Question: I am trying to create panel with customized text in it but this is what it shows :

Also tried to place text instead of but it has the same effect. This is my code :
'''
public class Combo extends JPanel {
static int points = 1000;
public Combo(){
paintPoints p = new paintPoints();
p.setFont(new Font("Brush Script Std",Font.PLAIN,72));
add(p);
}
public static void main(String[] args) {
JFrame frame = new JFrame();
frame.add(new paintPoints()); //edit
frame.setVisible(true);
frame.setSize(300, 300);
frame.setLocationRelativeTo(null);
frame.setDefaultCloseOperation(JFrame.EXIT_ON_CLOSE);
}
class paintPoints extends JPanel{
protected void paintComponent(Graphics g){
super.paintComponent(g);
FontMetrics fm = g.getFontMetrics();
int StringWidth = fm.stringWidth(String.valueOf(points));
int StringAscent = fm.getAscent();
int xCoordinates = getWidth()/2 - StringWidth/2;
int yCoordinates = getHeight()/2 + StringAscent/2;
g.setColor(new Color(128,0,0));
g.drawString(String.valueOf(points), xCoordinates, yCoordinates);
}
}
}
'''
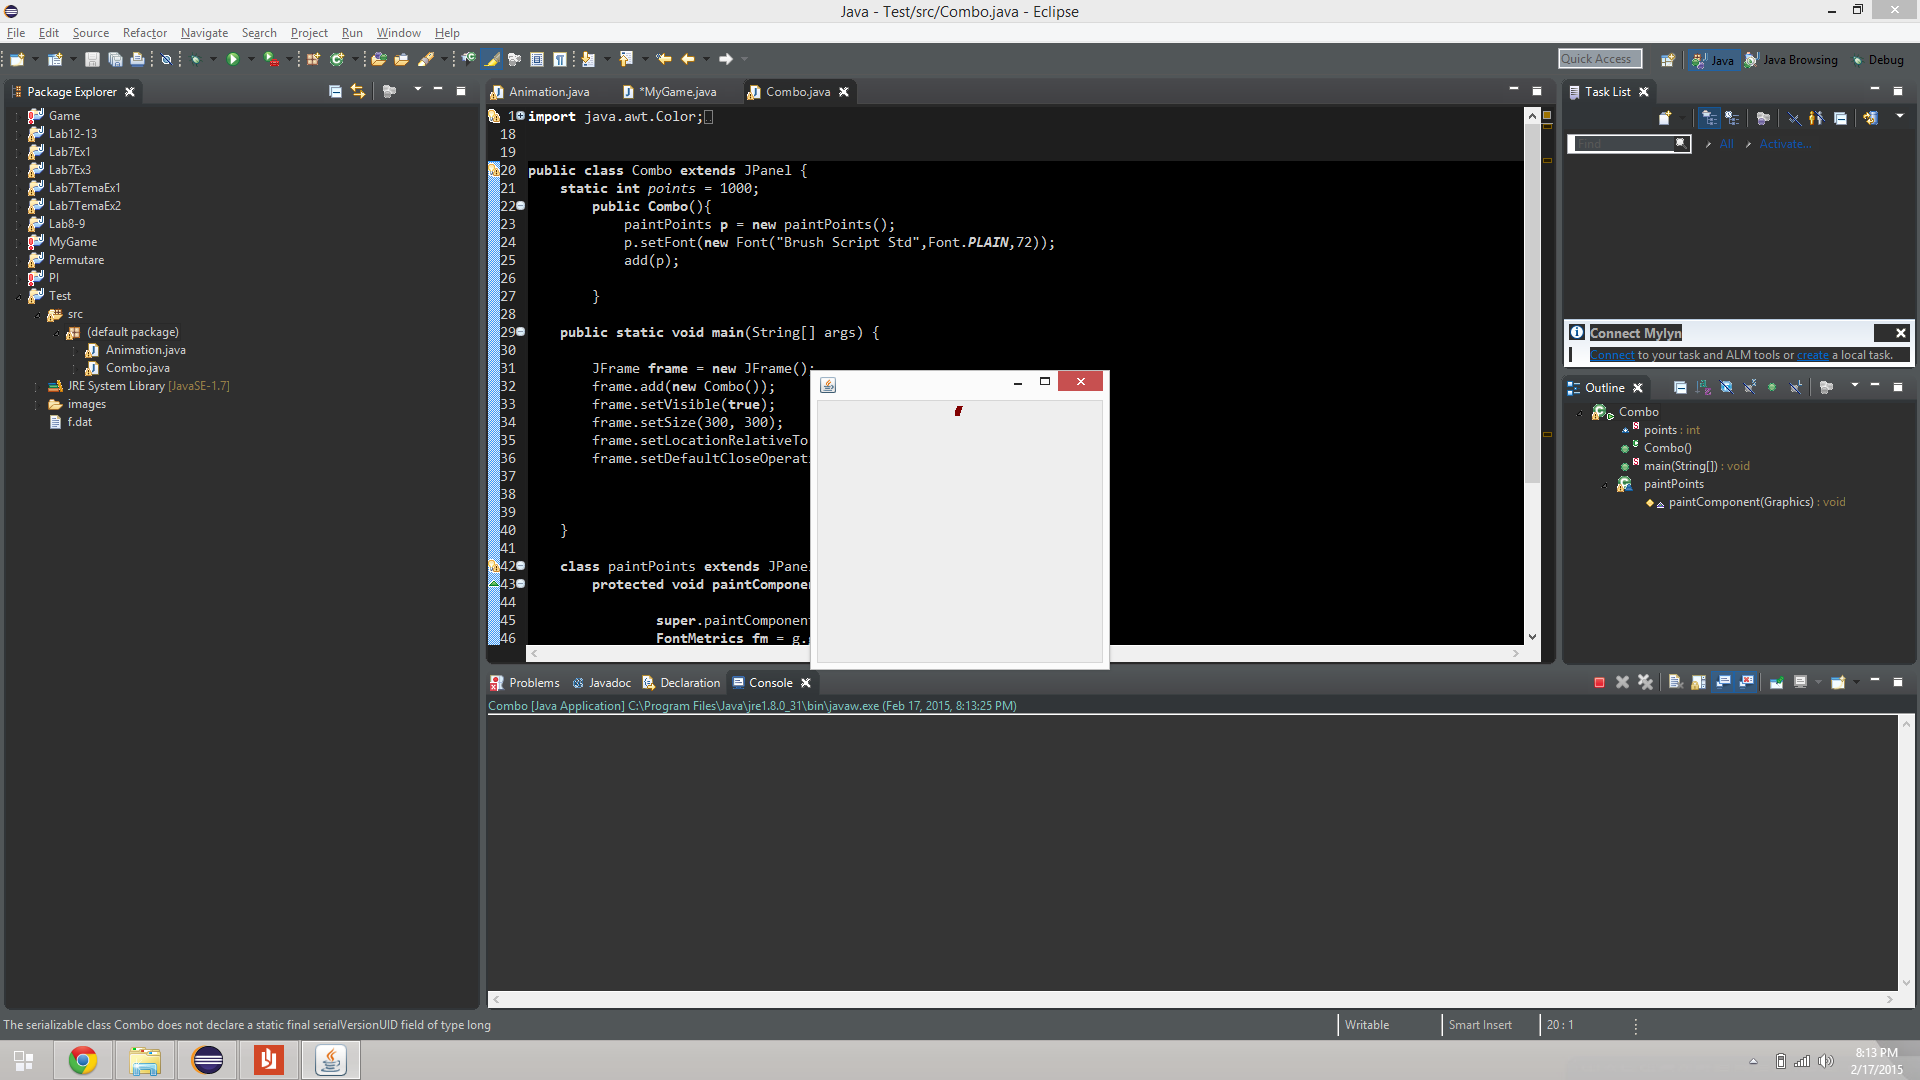
Answer: I suggest that you might directly add your panel and then set the font, you do not need the use of the JPanel. I copied your code and worked perfectly for me.
And please note that you shall use an upper case letter to name your java class.
EDIT: You also need to call the
'frame.setVisible(true);' method after you set the frame's size otherwise you won't see your panel unless you explicitly set a new panel size.
In fact calling 'setVisible(true);' before setting the size of the frame will initate all of its component to a size of 0 width and 0 height.